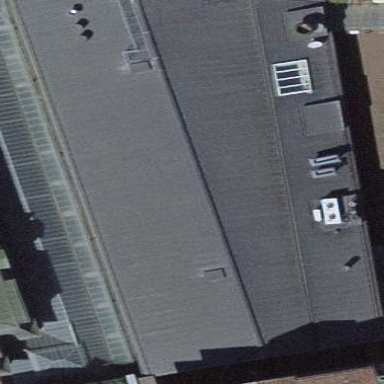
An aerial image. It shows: Gabled building with slate gray roof.